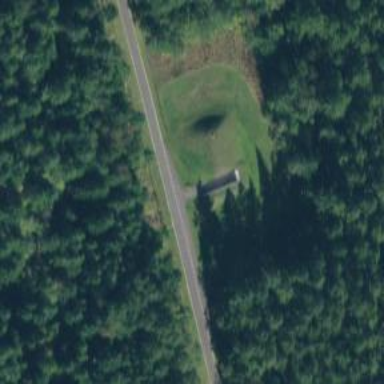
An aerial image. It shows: Military bunker.